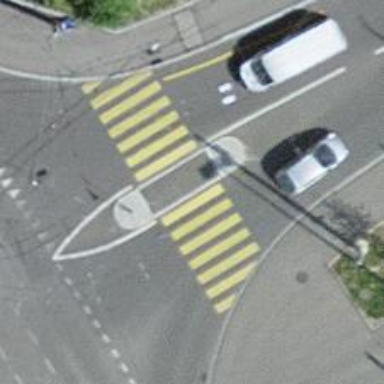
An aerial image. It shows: Footway with zebra crossing. The footway is around traffic island.